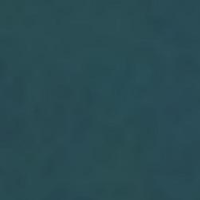
EUNIS habitat code: 14
Species observed at this site:
Chroicocephalus ridibundus
Podiceps cristatus
Cygnus olor
Fulica atra
Anas platyrhynchos